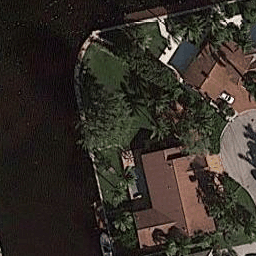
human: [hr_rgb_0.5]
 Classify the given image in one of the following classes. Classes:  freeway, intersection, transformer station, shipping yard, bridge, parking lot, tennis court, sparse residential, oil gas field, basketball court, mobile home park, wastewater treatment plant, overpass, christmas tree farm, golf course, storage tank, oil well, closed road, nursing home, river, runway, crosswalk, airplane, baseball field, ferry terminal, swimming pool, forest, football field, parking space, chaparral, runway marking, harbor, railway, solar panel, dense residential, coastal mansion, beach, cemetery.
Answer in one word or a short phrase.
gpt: coastal mansion